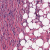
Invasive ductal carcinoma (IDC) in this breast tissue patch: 1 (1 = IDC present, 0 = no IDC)